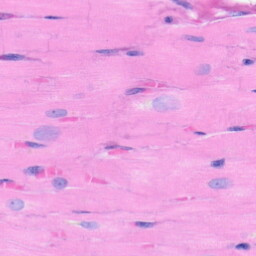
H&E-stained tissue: Heart